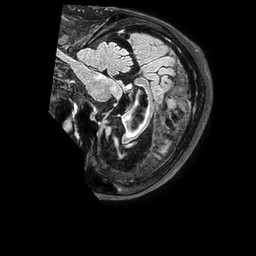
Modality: FLAIR
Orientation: sagittal
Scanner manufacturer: philips
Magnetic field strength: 3 T
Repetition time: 4.8 s
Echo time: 0.34 s